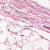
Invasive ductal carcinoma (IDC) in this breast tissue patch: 0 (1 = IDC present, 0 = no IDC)